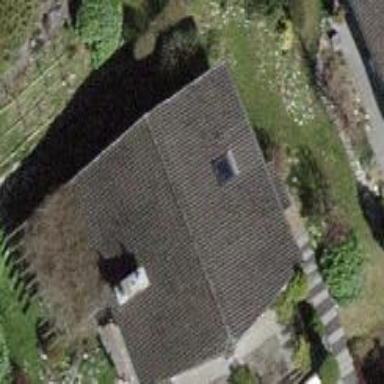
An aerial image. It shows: Simple house.